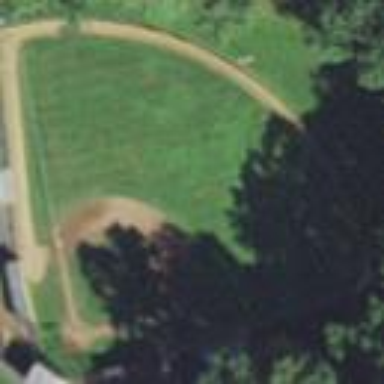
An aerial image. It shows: Baseball pitch for leisure land activities.